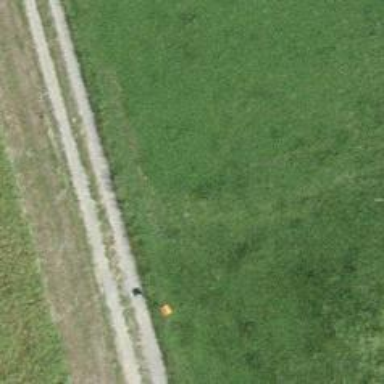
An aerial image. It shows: Aerial marker.